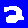
Digit: 2